Field crop: maize
Growth stage: 1
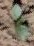
Species: datura